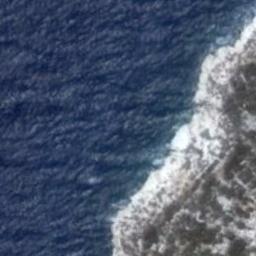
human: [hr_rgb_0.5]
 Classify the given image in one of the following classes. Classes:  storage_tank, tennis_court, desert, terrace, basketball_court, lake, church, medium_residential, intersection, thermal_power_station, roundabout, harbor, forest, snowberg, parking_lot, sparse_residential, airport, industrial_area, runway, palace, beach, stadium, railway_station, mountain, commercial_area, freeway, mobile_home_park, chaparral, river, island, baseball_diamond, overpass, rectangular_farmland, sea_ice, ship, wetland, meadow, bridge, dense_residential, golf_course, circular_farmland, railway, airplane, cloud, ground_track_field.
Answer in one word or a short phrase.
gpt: beach